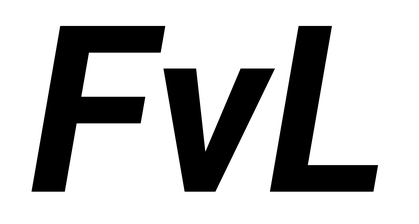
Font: Roboto-Italic_Bold_Italic